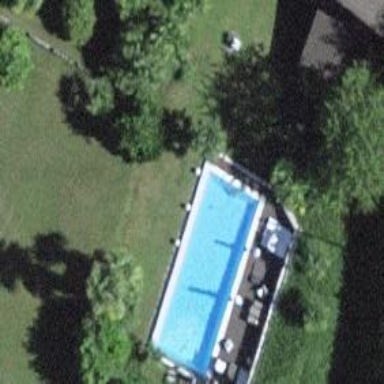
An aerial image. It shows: Swimming pool located in leisure land.